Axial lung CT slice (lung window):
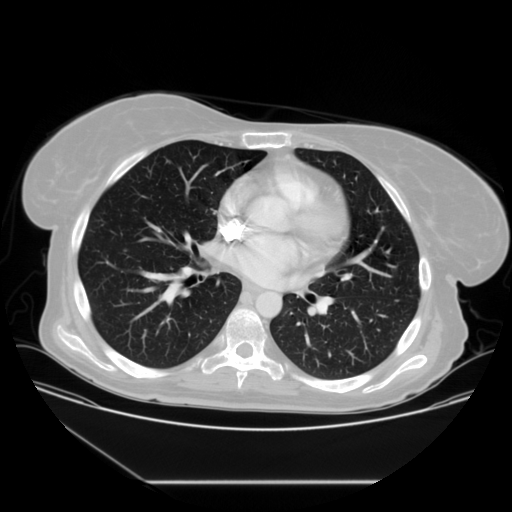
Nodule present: no